Milling tool wear sample.
Tool blade image: 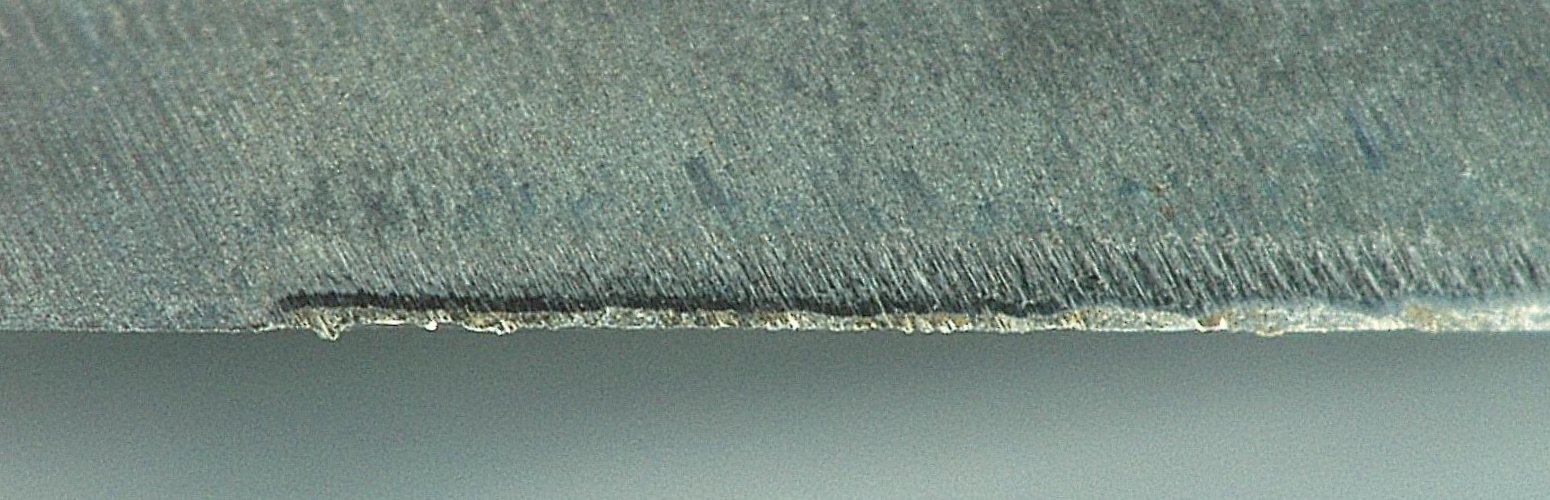
Chip image: 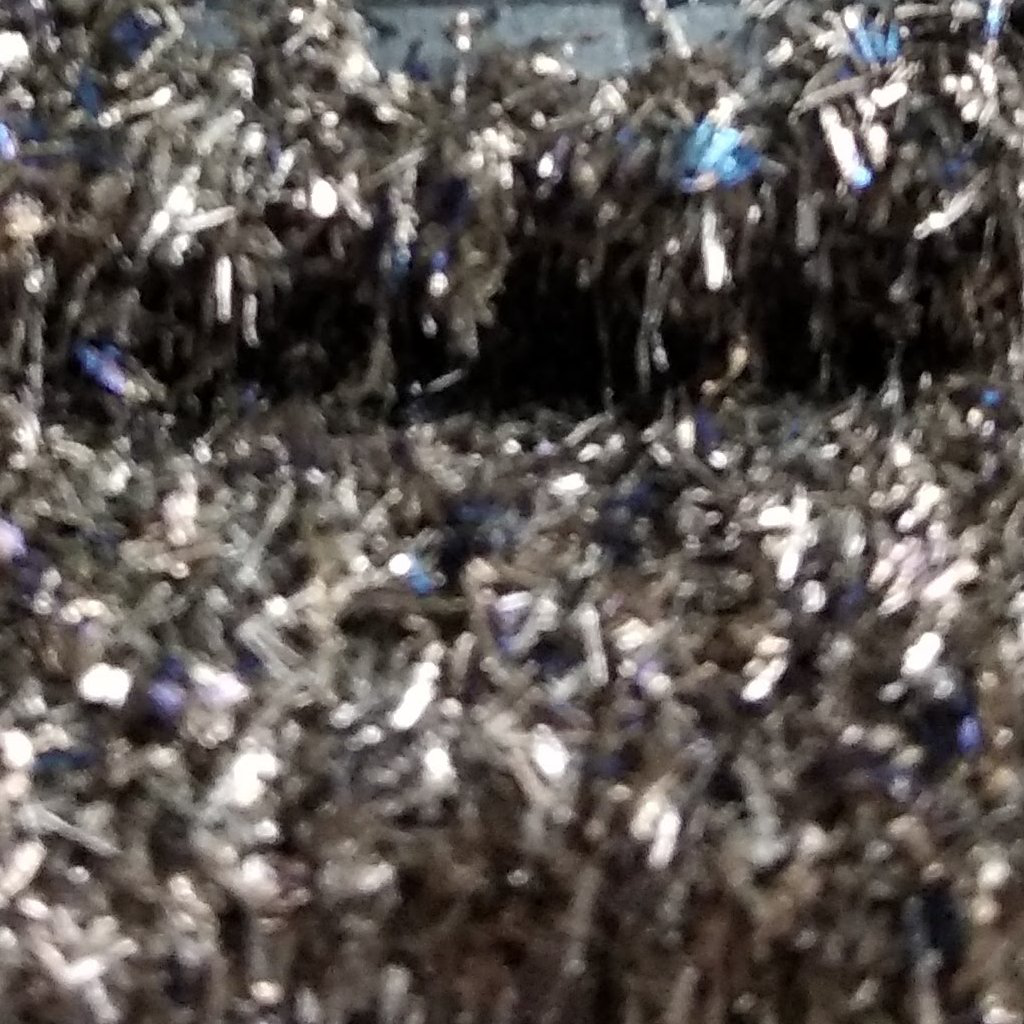
Workpiece image: 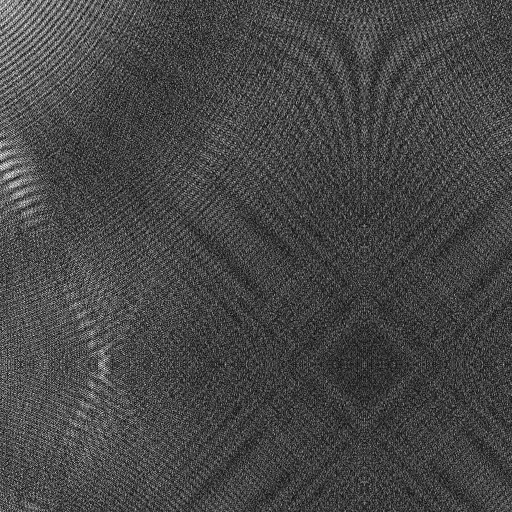
Tool wear state: used
Gaps: 8.95
Flank wear: 72.28
Overhang: 16.63
Force-signal Mel-spectrograms (X, Y, Z axes): 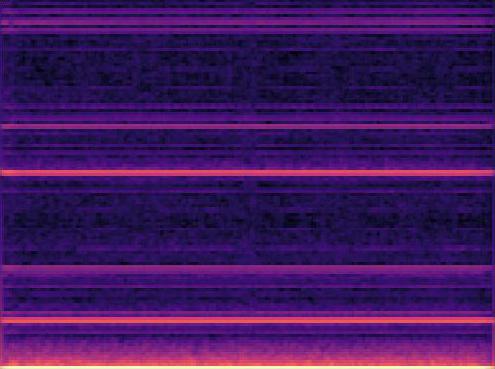 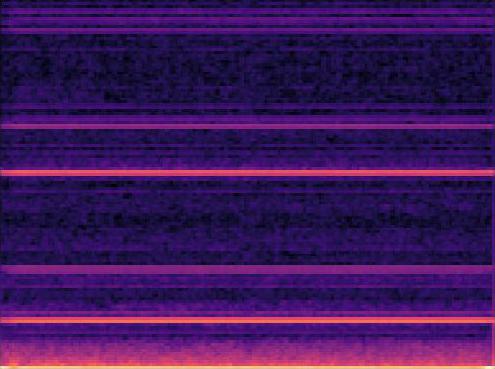 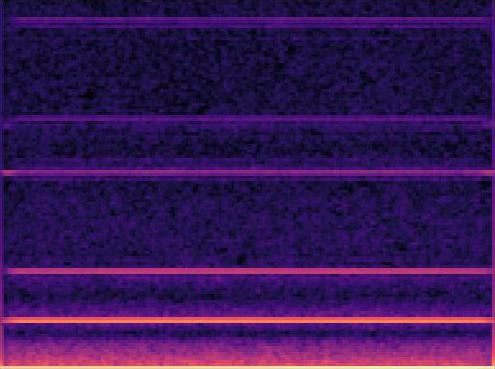
Force-signal scalograms (X, Y, Z axes): 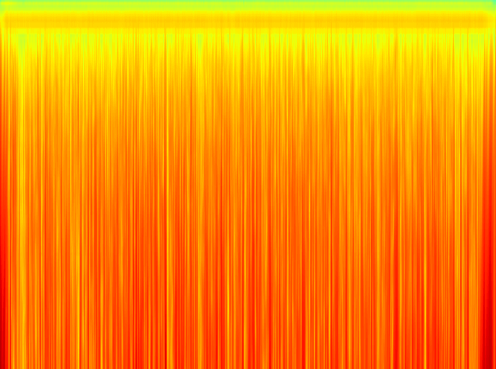 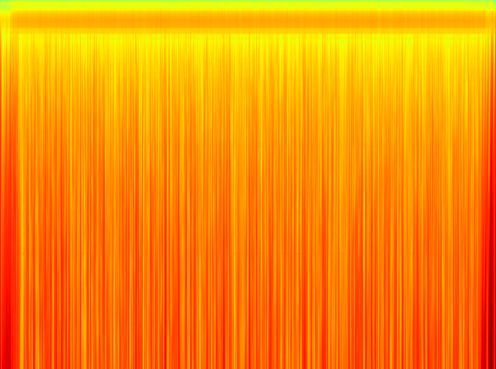 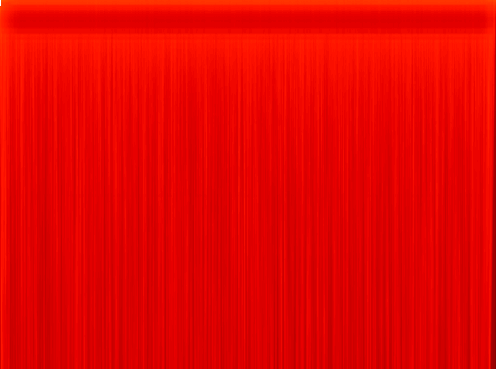
Force phase: initial_break_in_wear